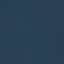
Land use / land cover class: SeaLake